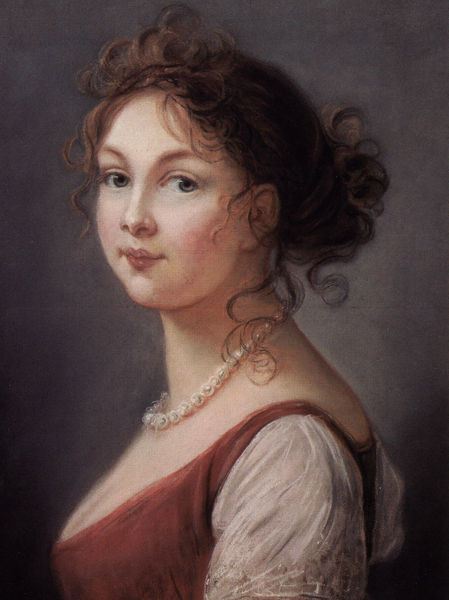
Titel: Louise, Queen of Prussia
Künstler: Élisabeth Vigée Le Brun
Standort: Berlin
Institution: Staatliche Museen Schloss Charlottenburg
Schlagwörter: gemälde, haut, kopf, schatten, weiß, grün, mädchen, ausschnitt, braun, brust, busen, frau, frisur, grau, haar, hell, hintergrund, kleid, licht, mund, nase, ohr, profil, rücken, schmuck, stirn, blick, dame, rot, hemd, jung, wand, arm, augen, bluse, falten, gesicht, inkarnat, ärmel, bildnis, hals, niederlande, portrait, porträt, öl, haare, klassizismus, saum, spitzen, brustbild, brünett, dekollete, dekolletee, dekoltee, en face, frontal, hübsch, kinn, lippe, lippen, locke, locken, ohren, perle, perlen, rosa, schulter, schultern, schön, seide, rund, lächeln, brüste, dutt, farbig, seitlich, wangen, mieder, kette, nacken, romantik, spitz, weiblich, zopf, brauen, büste, glanz, maler, hochgesteckt, hochsteckfrisur, junge frau, dekollette, oberkörper, perlenkette, halskette, freude, fett, wei, haarknoten, lachen, links, groß, dreiviertel, seite, proträt, strähne, braue, biedermeier, halbprofil, braum, dreiviertelporträt, rotbraun, har, dekolltee, neugier, drehung, brau, neugierig, natürlich, dauerwelle, herzmund, protrait, lebendig, pausbacken, collier, brünette, jund, wiß, braune augen, haarlocken, lipen, lockiges haar, mündchen, volle lippen, ärmal, romatik, dekolette, große augen, nach links, 18. jahrhundert, hat, #mund, mädchenporträt 19. jh. karlsruhe, nmase